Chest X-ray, PA view. Patient: 34 years old, sex M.
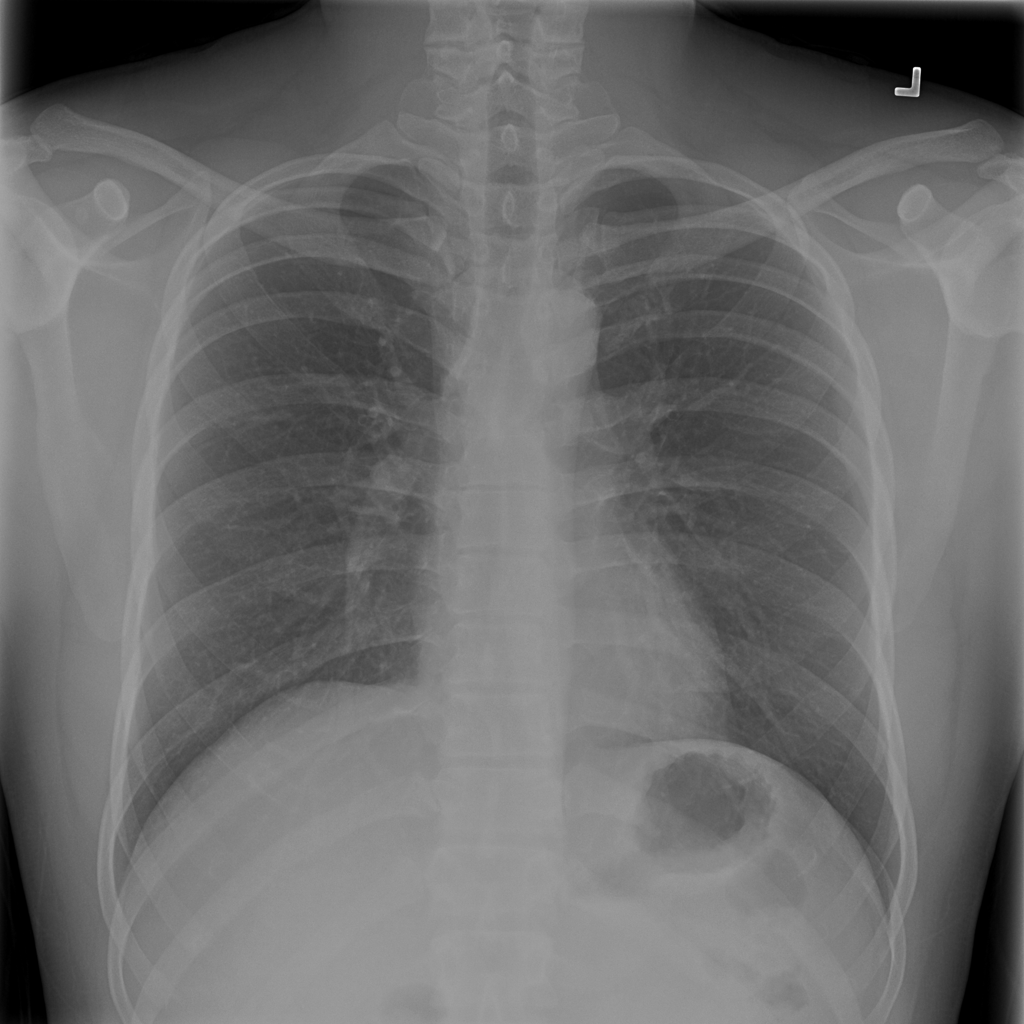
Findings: No Finding